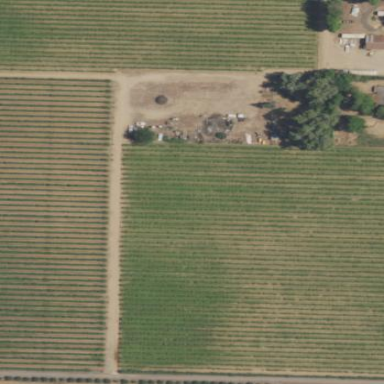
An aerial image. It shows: Vineyard.